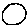
Label: circle